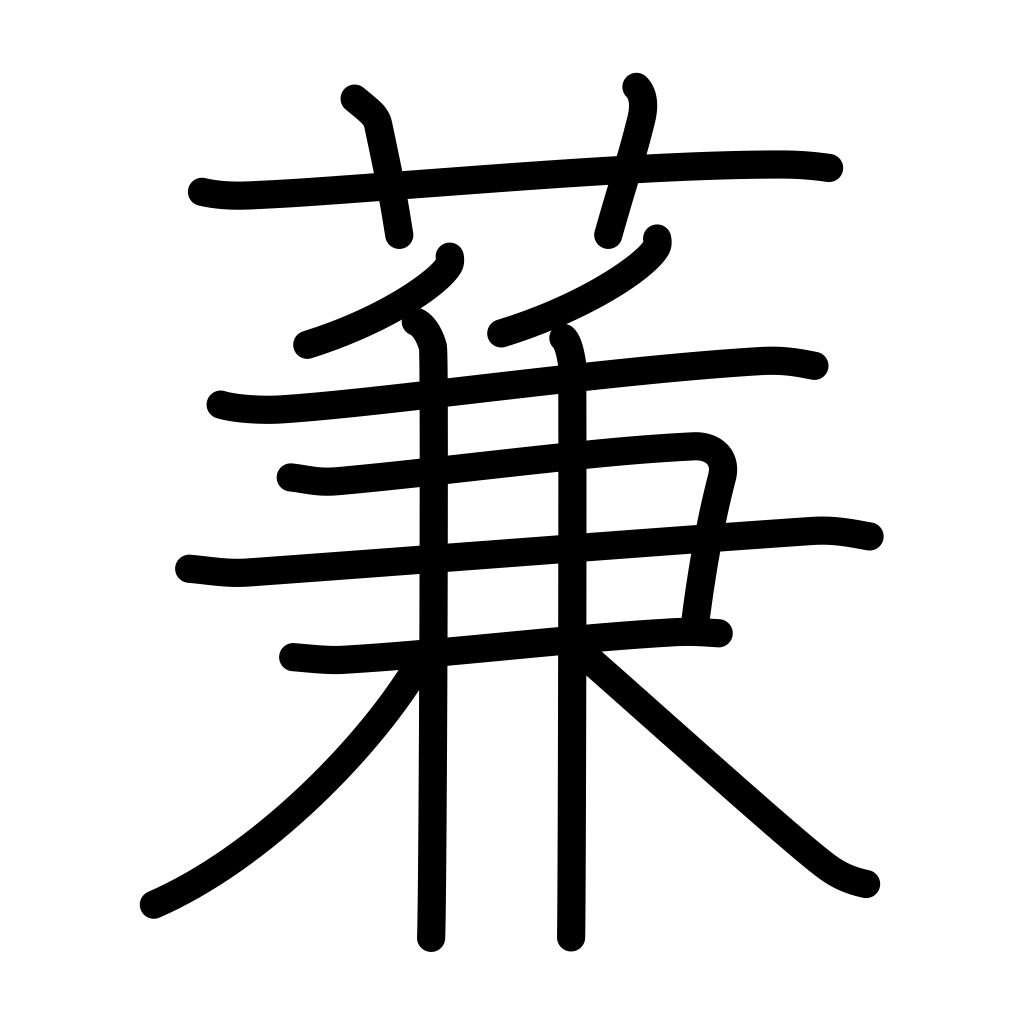
Meaning: type of reed